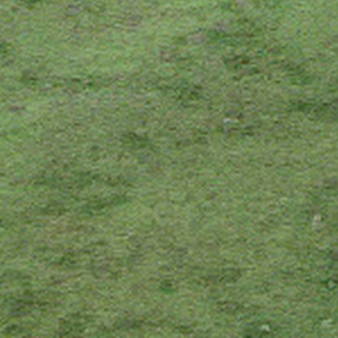
Label: other